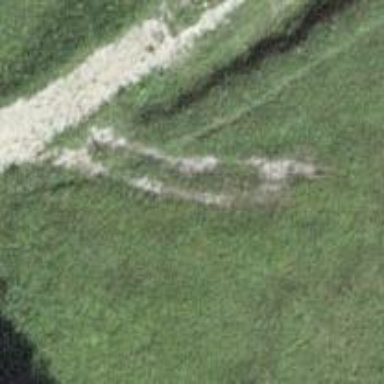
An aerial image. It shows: Grassy track with grade5 tracktype.